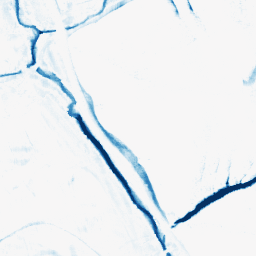
Category: morphological
Decomposition family: morphological_rect
Decomposition parameters: operation: closing
width: 10
height: 10
Upsampling method: lanczos
Upsampling parameters: scale: 8
Upsampling scale: 8